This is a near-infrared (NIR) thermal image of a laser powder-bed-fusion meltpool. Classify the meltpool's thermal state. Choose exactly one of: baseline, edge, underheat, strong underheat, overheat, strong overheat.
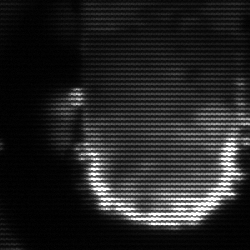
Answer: baseline